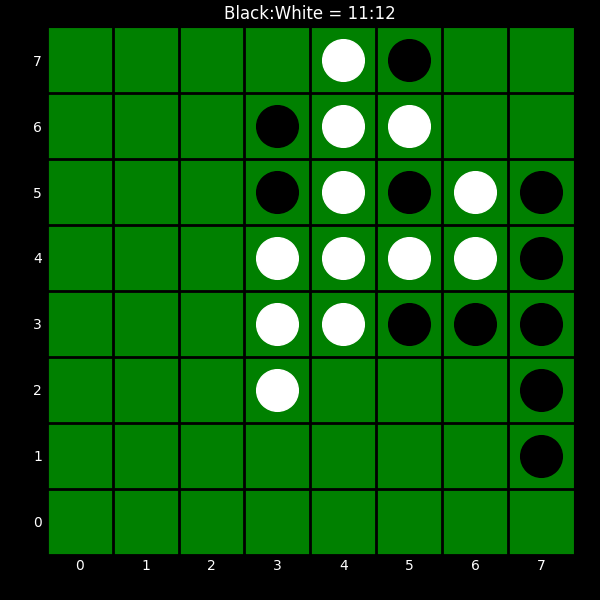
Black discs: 11
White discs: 12